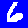
Digit: 6